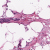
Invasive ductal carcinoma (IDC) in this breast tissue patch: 1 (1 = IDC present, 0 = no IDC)